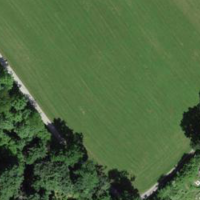
EUNIS habitat code: 24
Species observed at this site:
Symphoricarpos albus